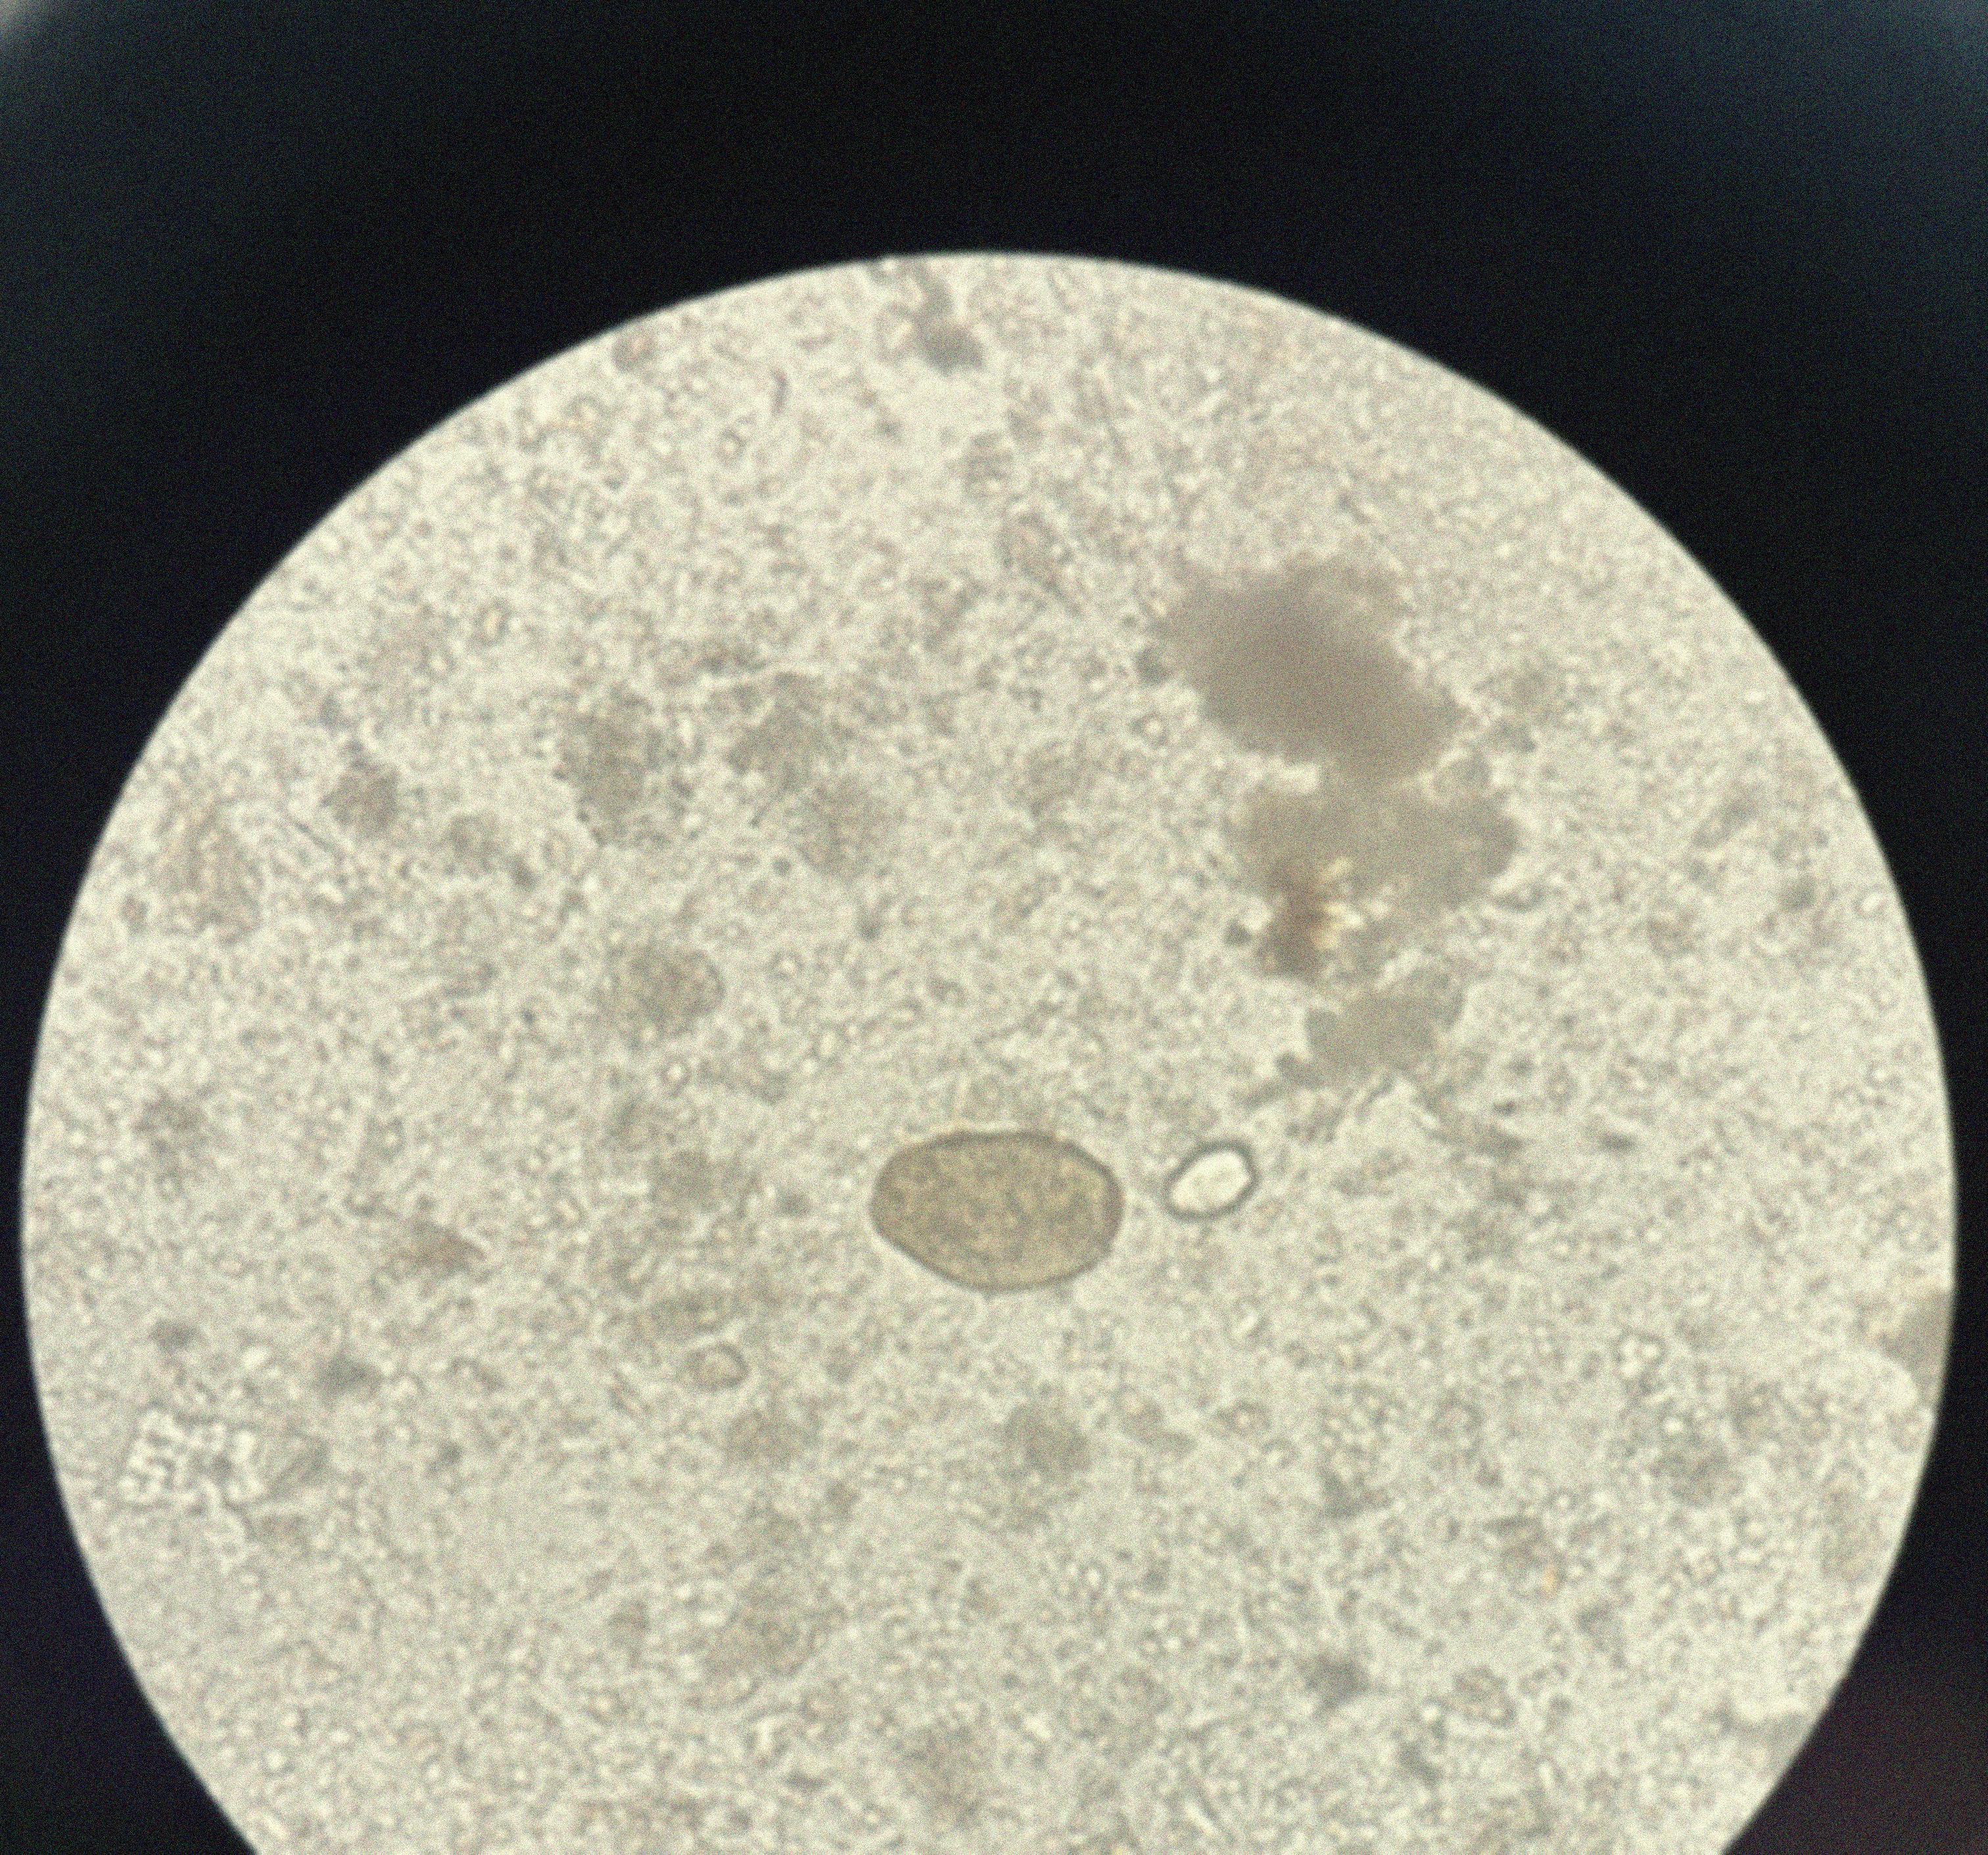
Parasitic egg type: Paragonimus spp